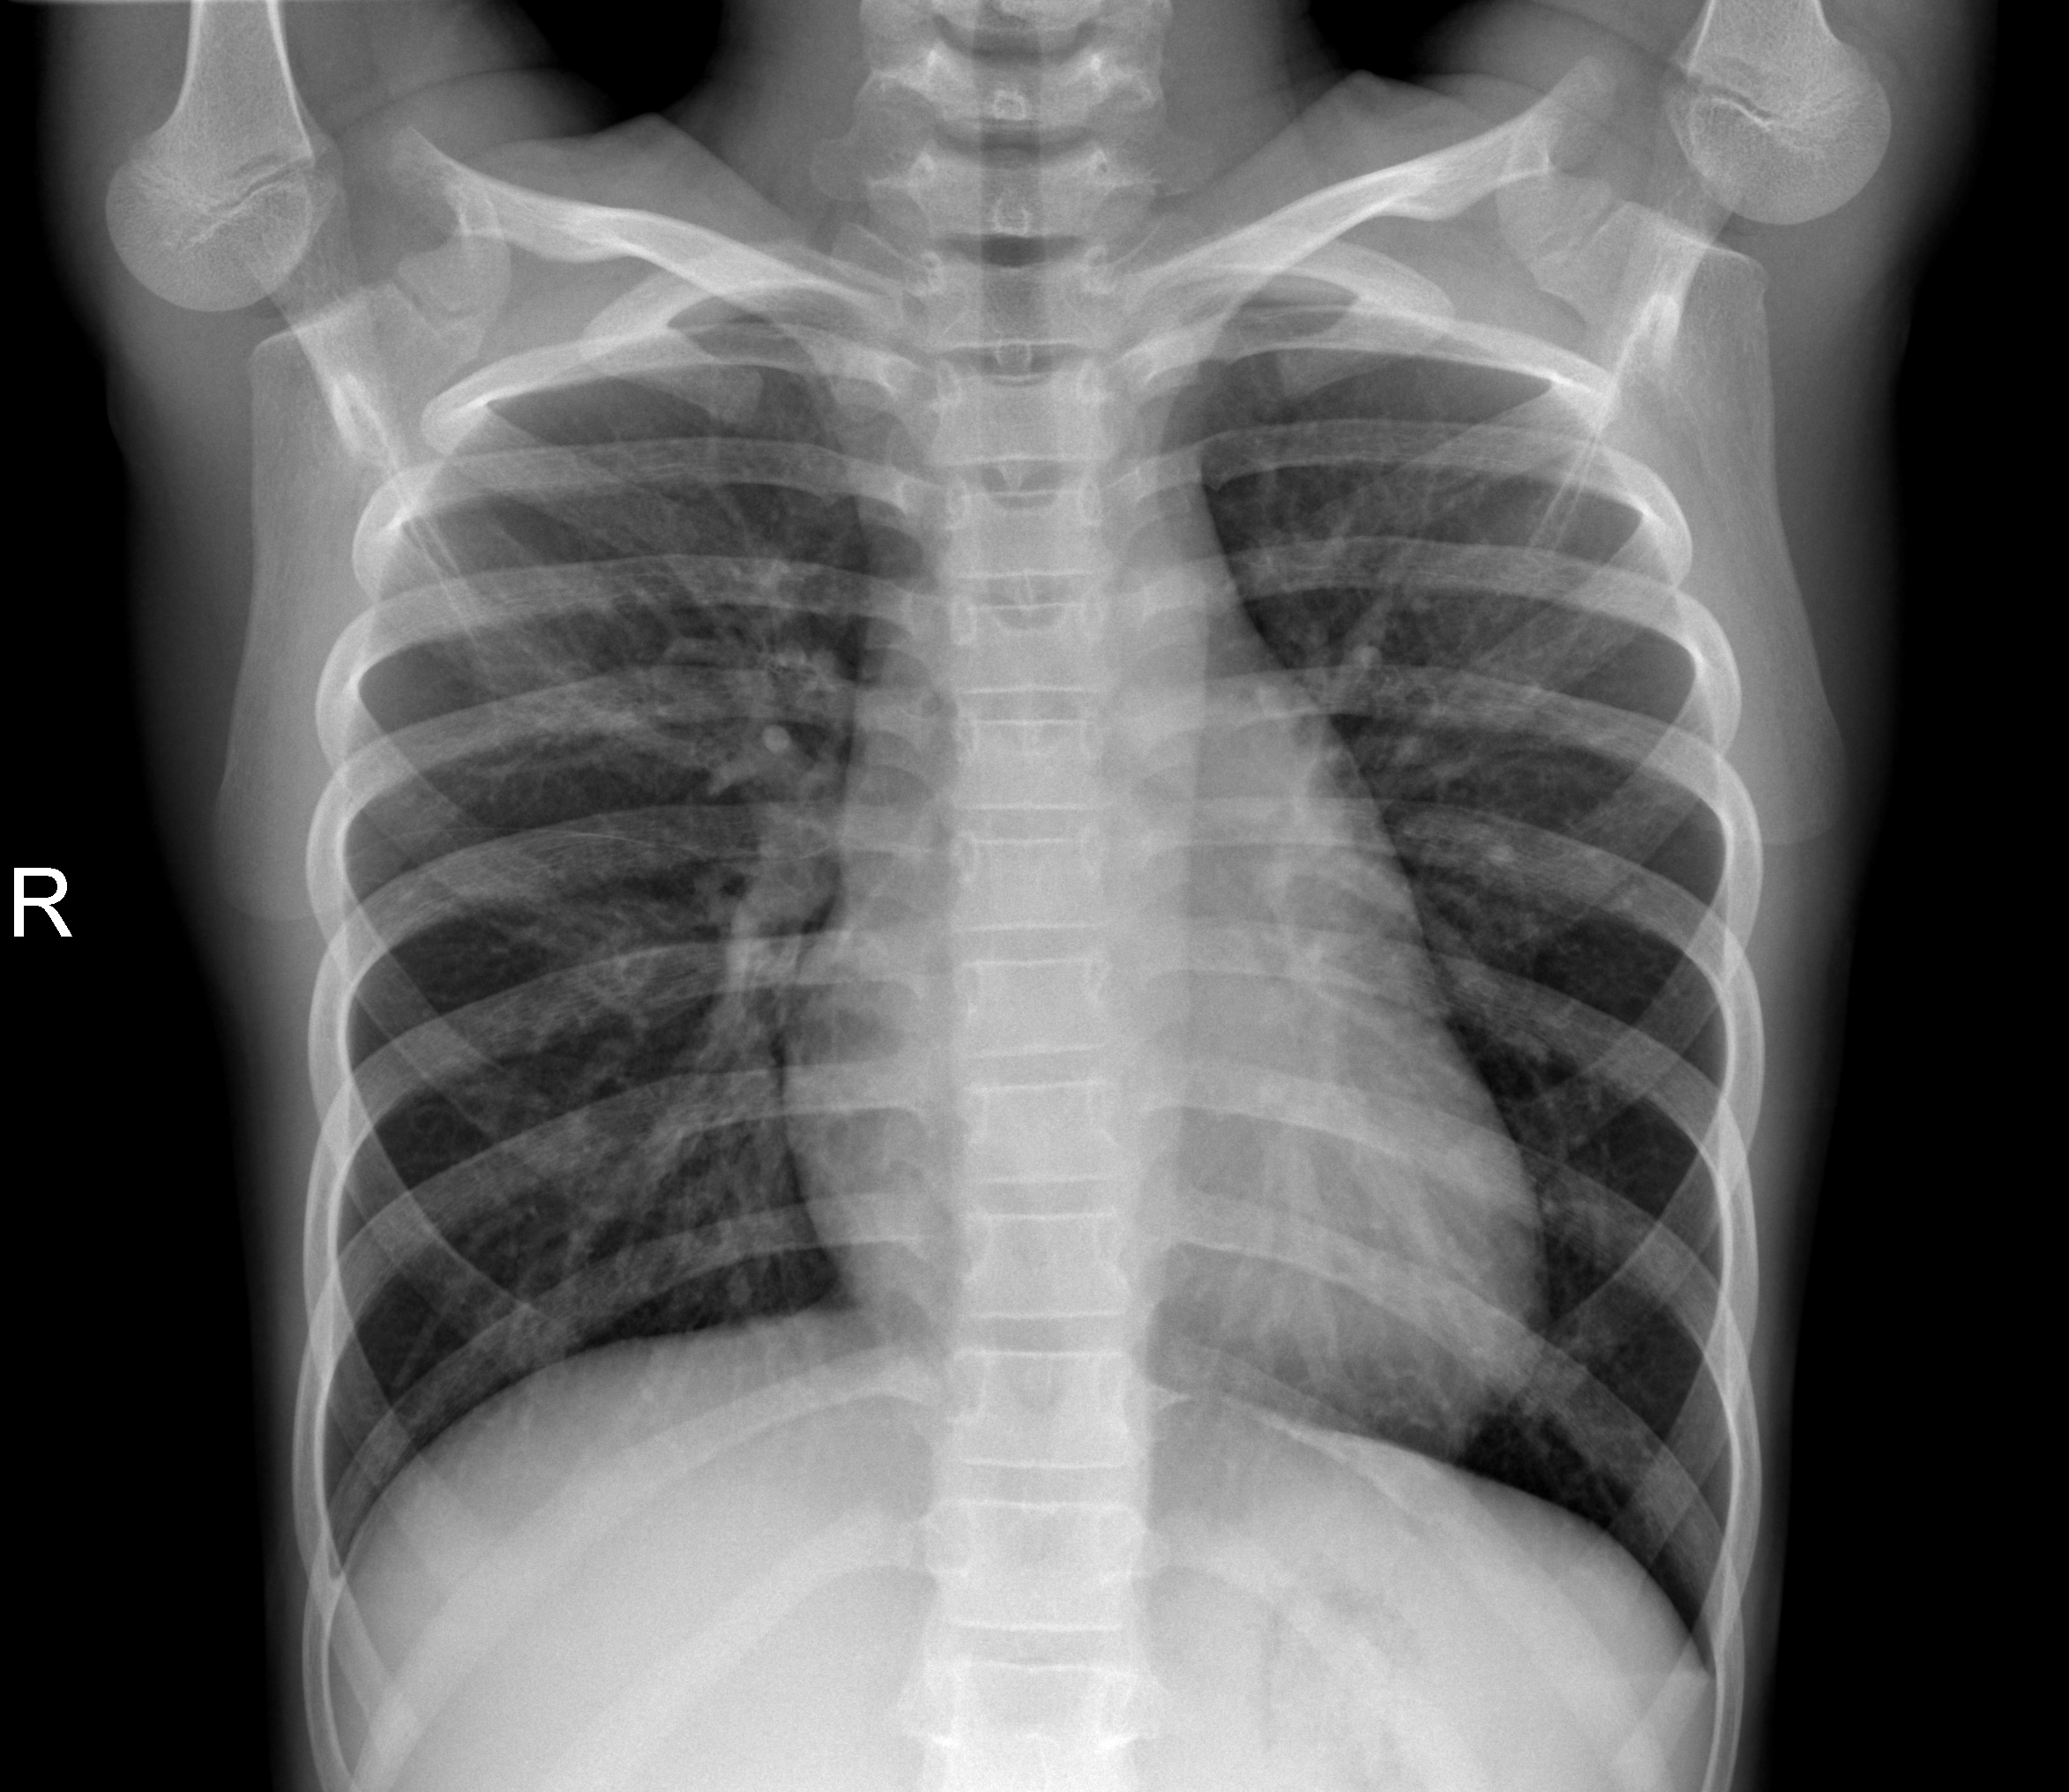
Diagnosis: NORMAL